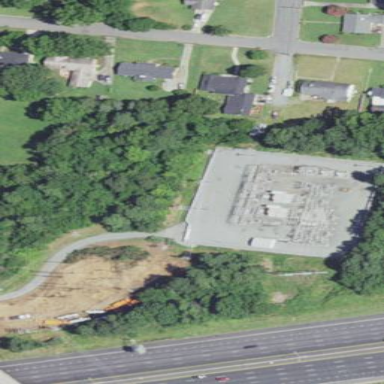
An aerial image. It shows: Distribution level power substation enclosed by fence.